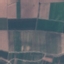
Label: PermanentCrop